Question: Given the following <URL>:

What algorithm can I use to output topological ordered lists with tasks to complete, and that are relevant for just for a specific node?
For example, considering the 'node 2', the list should be:
'''
7, 5, 11, 2
'''
or
'''
5, 7, 11, 2
'''
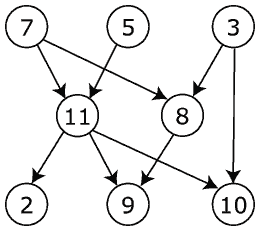
Answer: 1. Reverse the edges
2. Run a DFS starting from 2
3. Upon leaving a node, insert it into the list.
Example:
'''
Enter 2
Enter 11
Enter 7
Leave 7, insert into list
Enter 5
Leave 5, insert into list
Leave 11, insert into list
Done, insert 2 into list
Result: 7, 5, 11, 2
'''